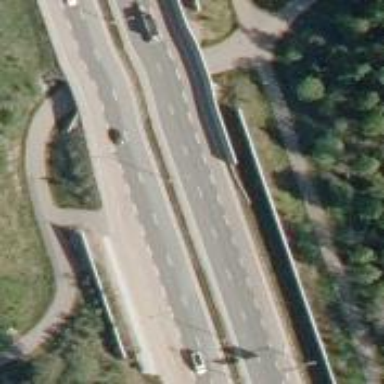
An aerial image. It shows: Asphalt road classified as trunk highway.